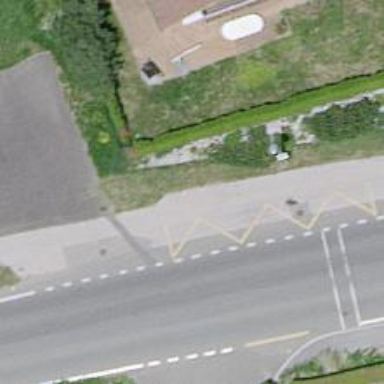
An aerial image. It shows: Bus stop with platform for public transport.